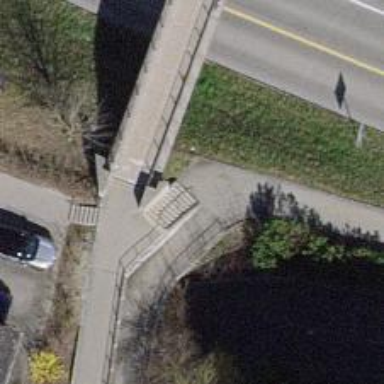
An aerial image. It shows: Set of steps on the road.